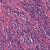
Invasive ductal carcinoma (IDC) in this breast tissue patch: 0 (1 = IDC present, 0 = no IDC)